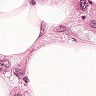
Metastatic tissue present: yes